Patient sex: M
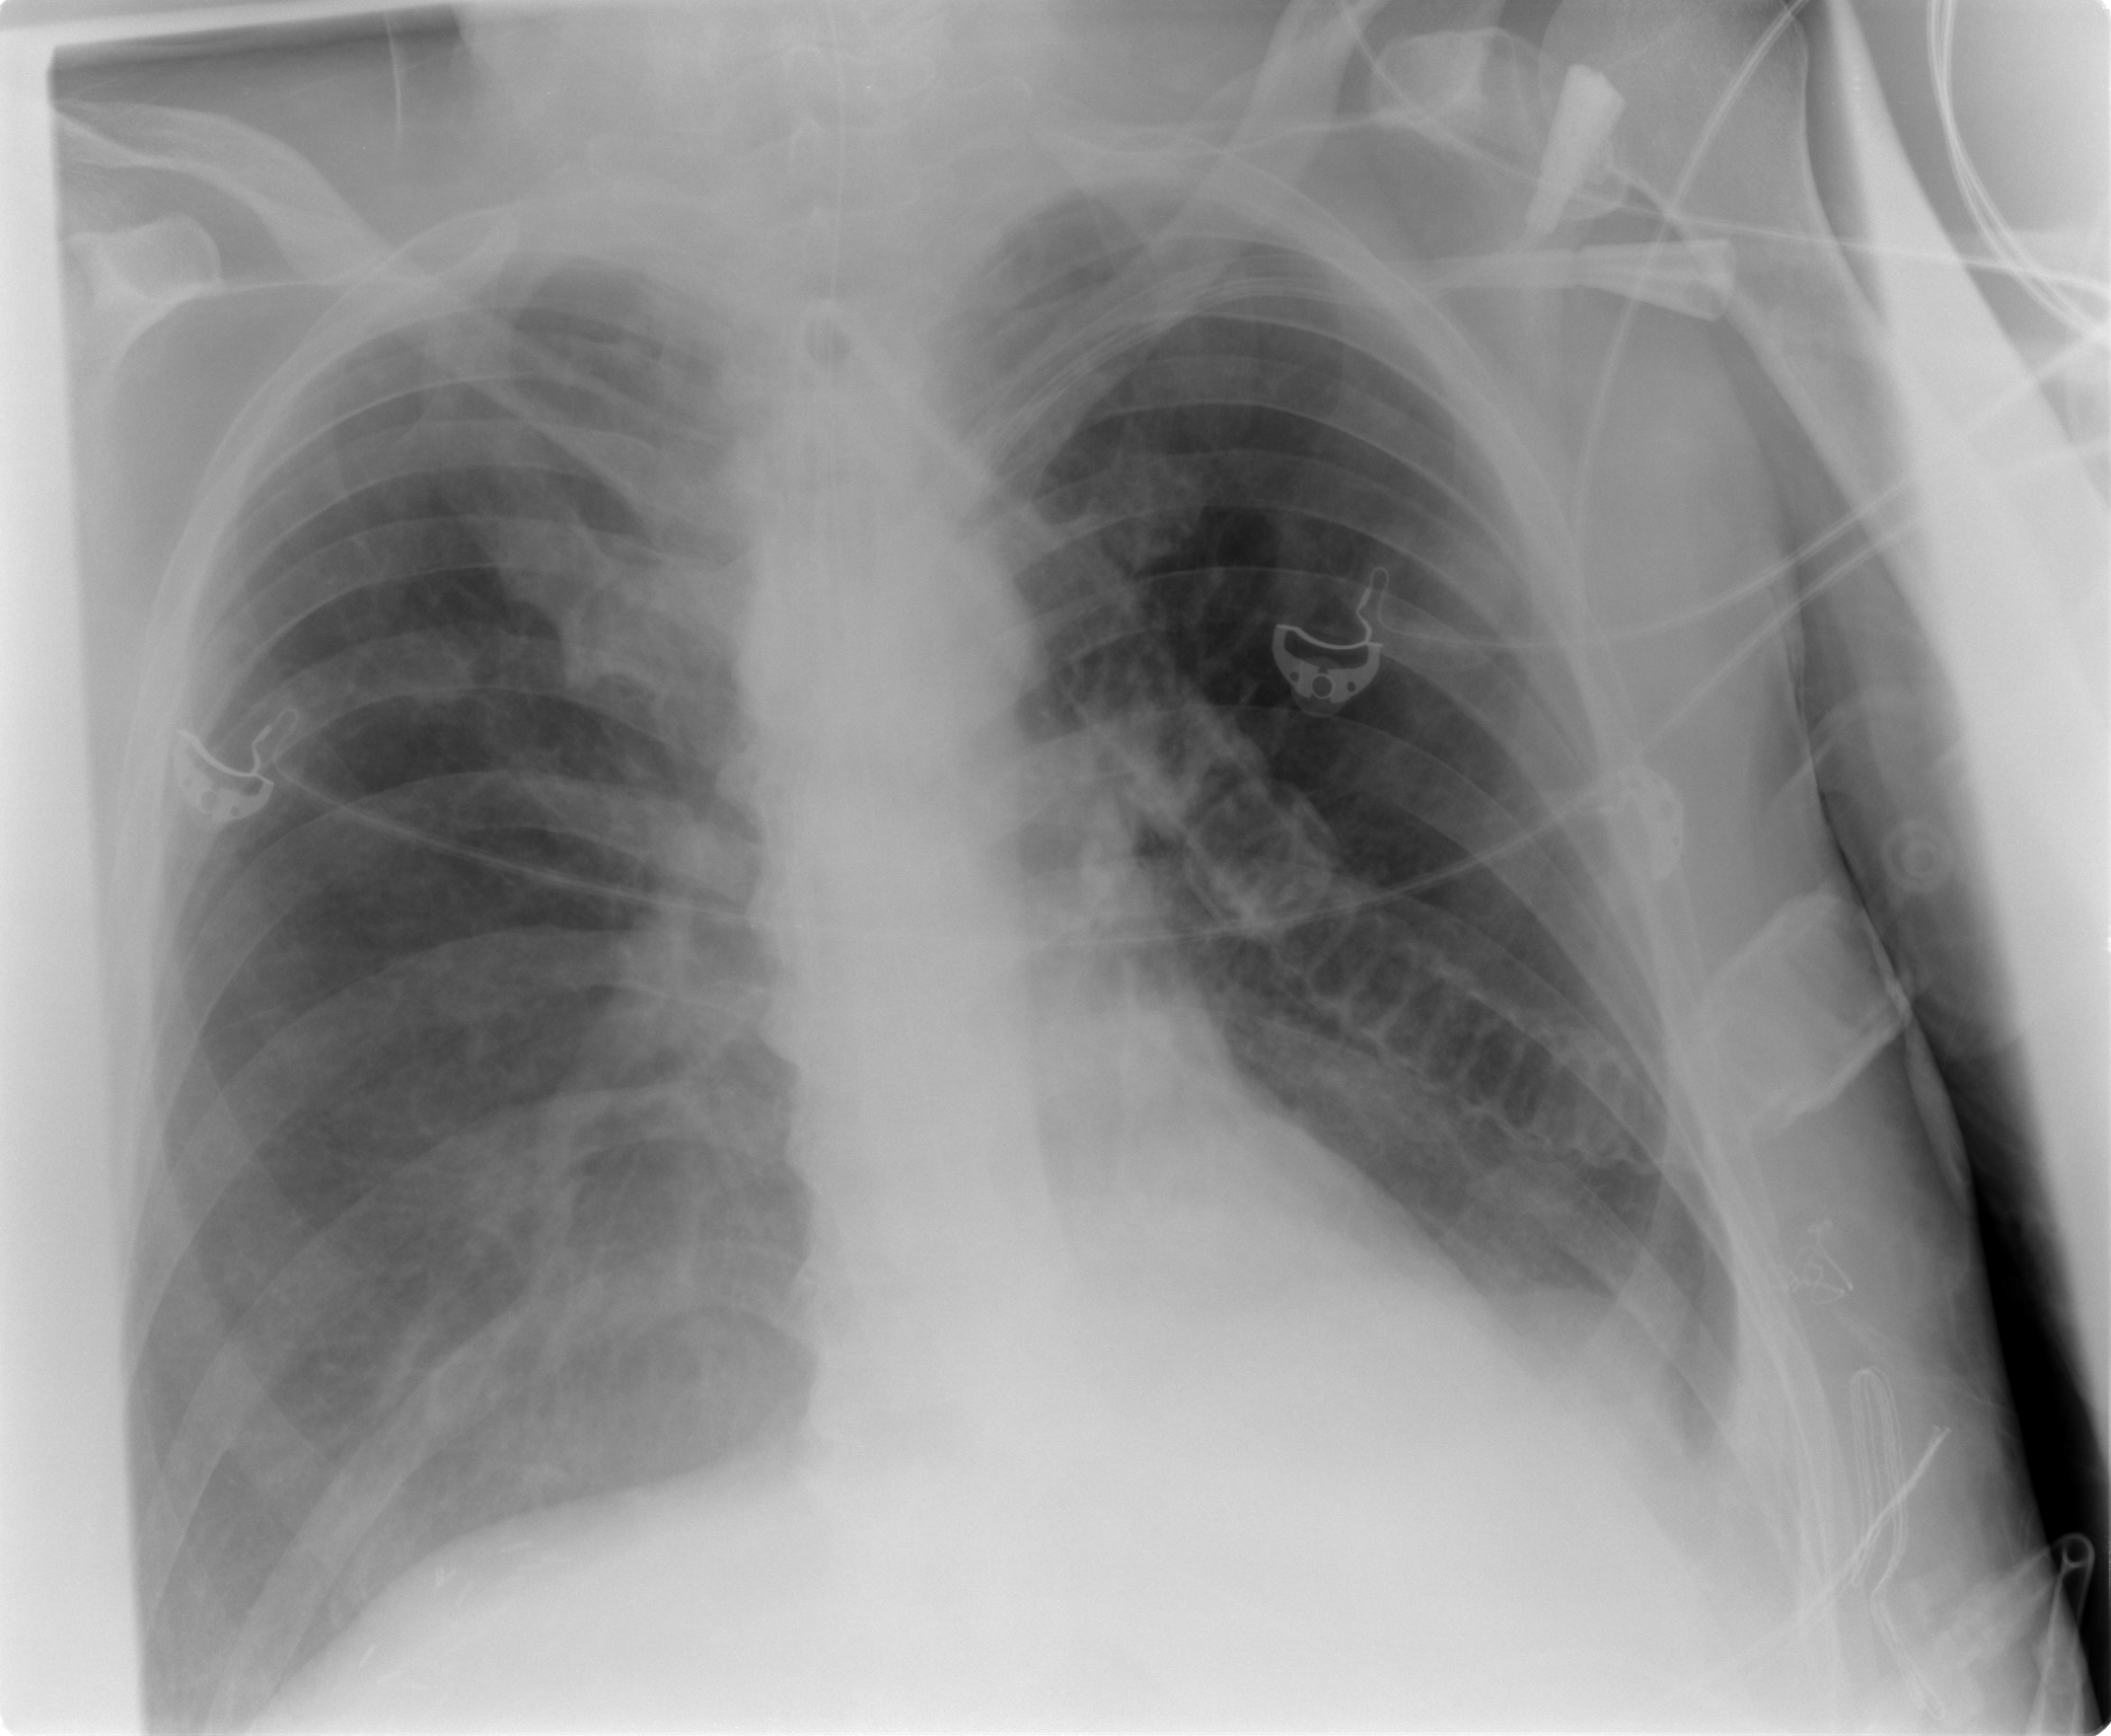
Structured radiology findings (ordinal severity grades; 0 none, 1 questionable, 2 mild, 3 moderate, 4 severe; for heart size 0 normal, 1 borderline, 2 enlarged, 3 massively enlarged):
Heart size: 0
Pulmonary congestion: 0
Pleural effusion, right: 1
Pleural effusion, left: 2
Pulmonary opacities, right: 0
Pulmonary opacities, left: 0
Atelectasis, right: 2
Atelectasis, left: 2